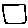
Label: square